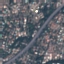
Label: Highway